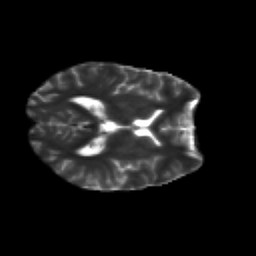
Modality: T2w
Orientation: axial
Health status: healthy
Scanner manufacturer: siemens
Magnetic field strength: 3 T
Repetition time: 12 s
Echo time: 0.092 s